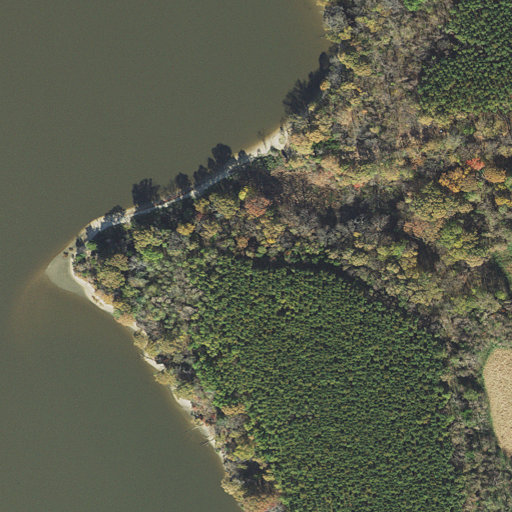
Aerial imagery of cape in Maryland named Deep Point containing open water, deciduous forest, evergreen forest, mixed forest, woody wetlands, and cultivated crops